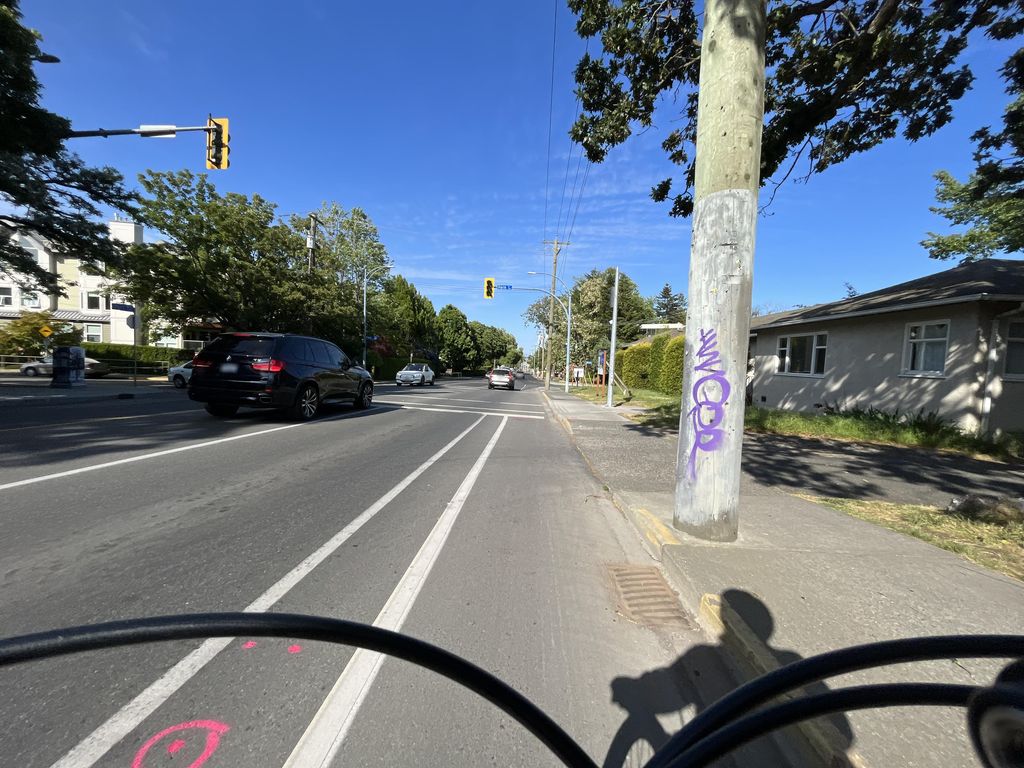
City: victoria